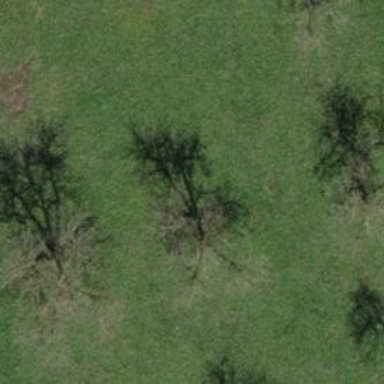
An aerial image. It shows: Single tag "natural: tree."